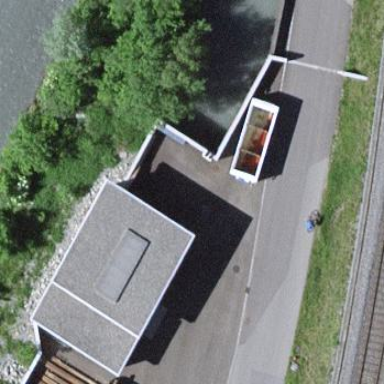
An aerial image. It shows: Industrial building with hydro power generator.